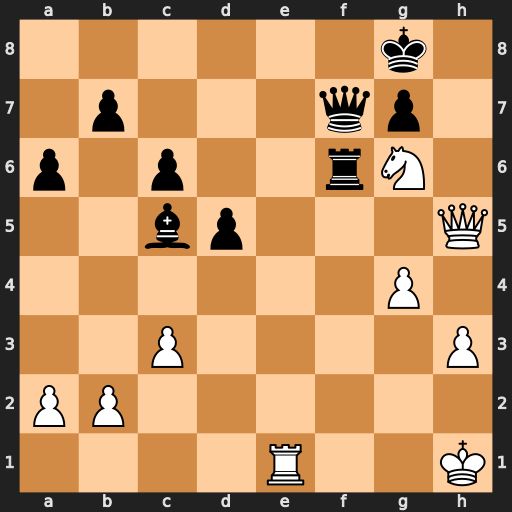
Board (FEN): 6k1/1p3qp1/p1p2rN1/2bp3Q/6P1/2P4P/PP6/4R2K
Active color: w
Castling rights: -
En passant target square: -
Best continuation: Qh8#